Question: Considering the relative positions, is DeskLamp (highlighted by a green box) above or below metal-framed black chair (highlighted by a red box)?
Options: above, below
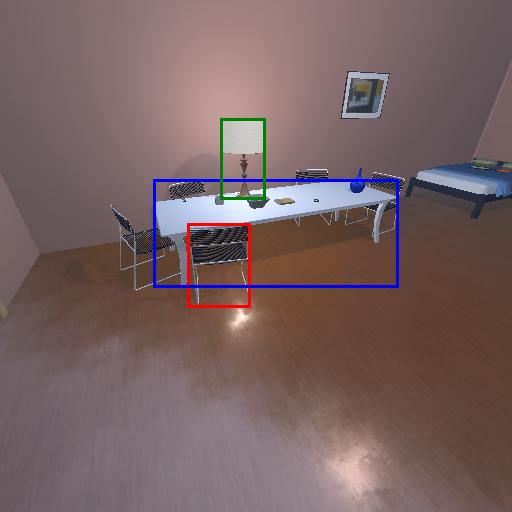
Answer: above